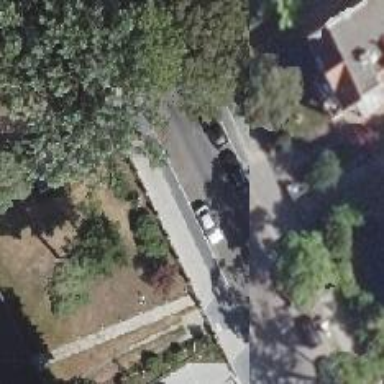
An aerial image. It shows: Residential road with asphalt surface and sidewalks on both sides. There are parallel parking lanes on both sides of the road.